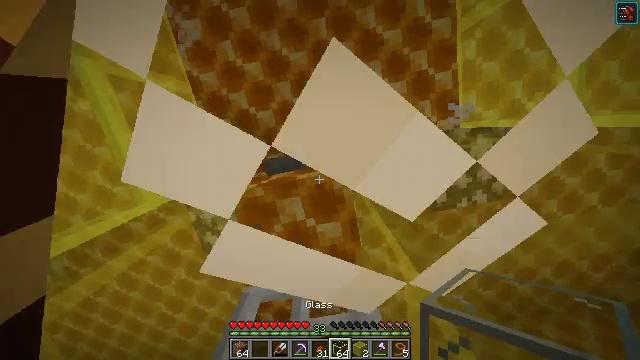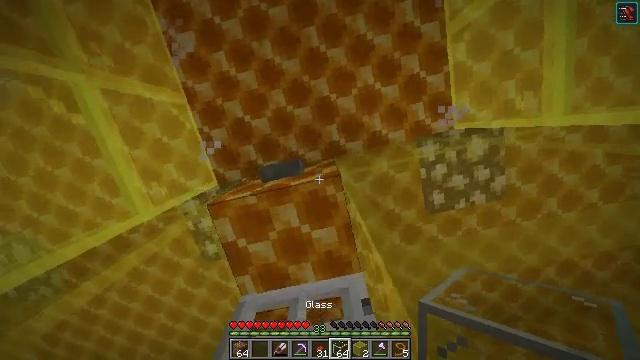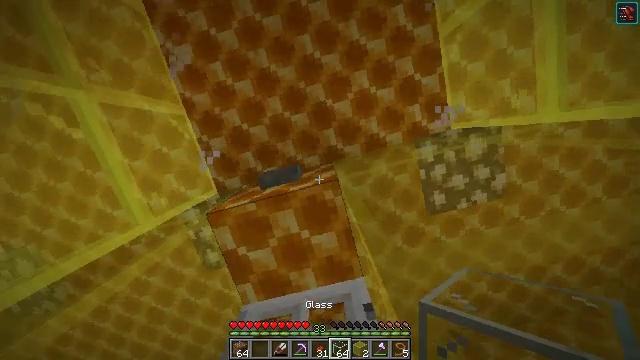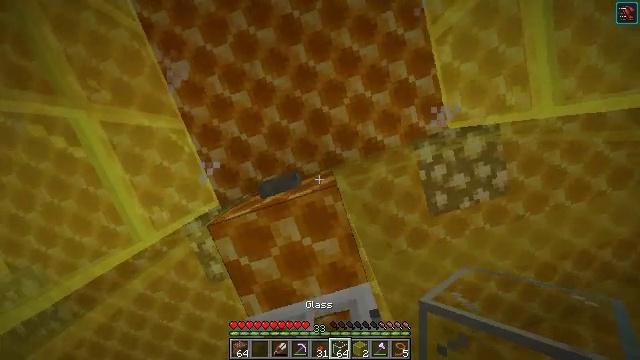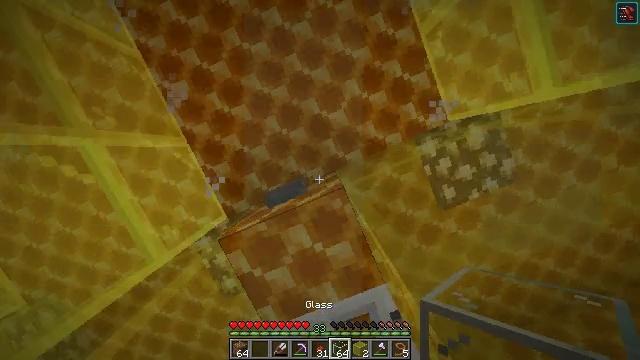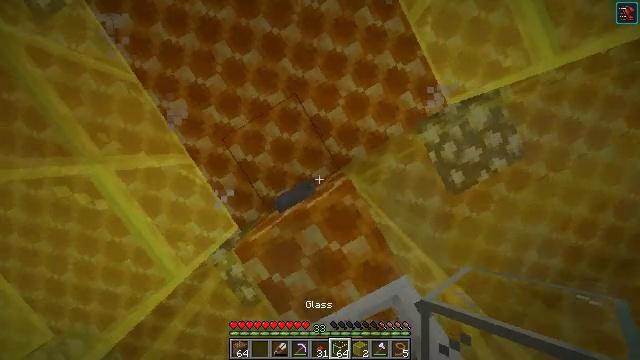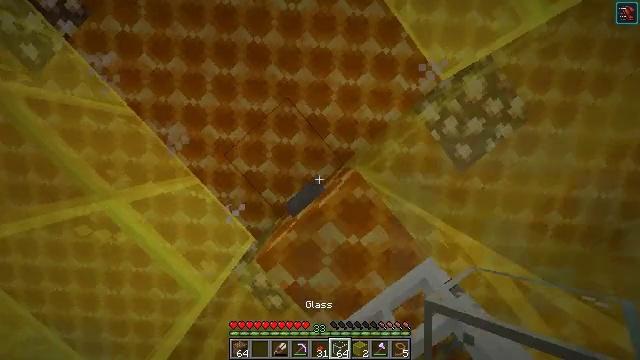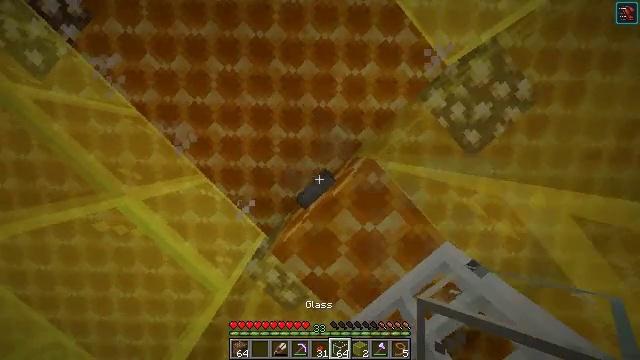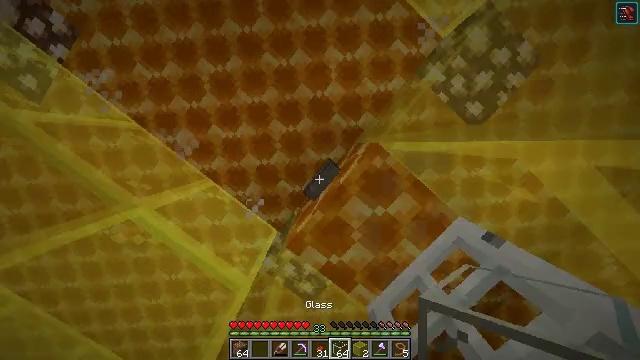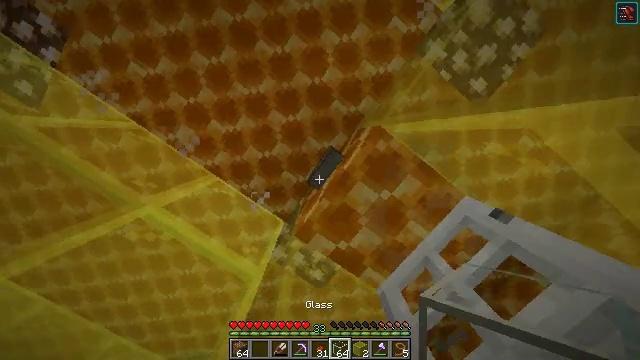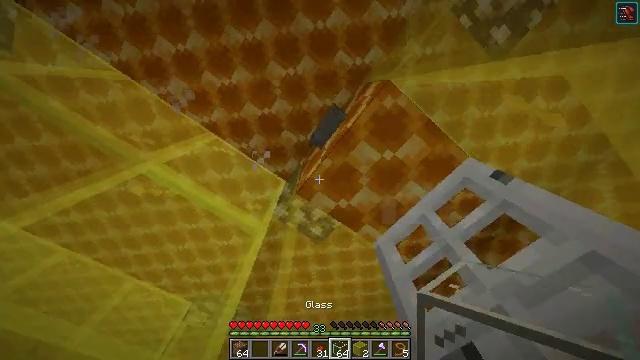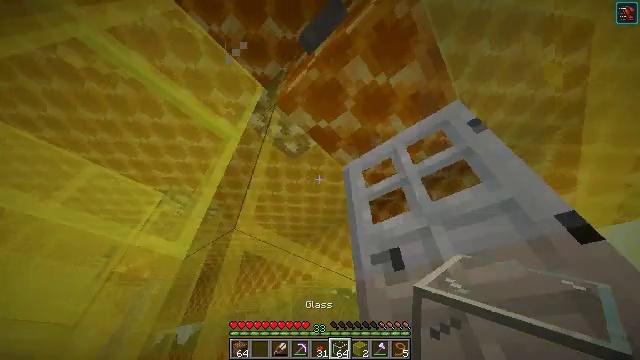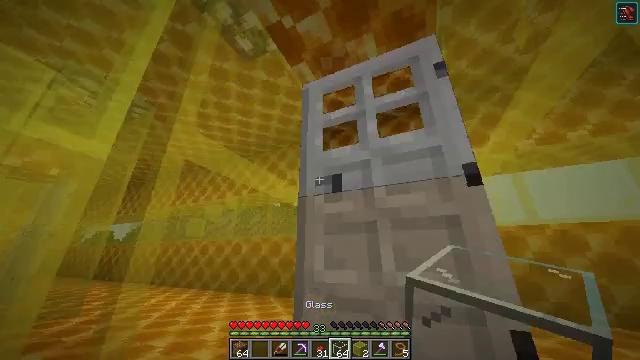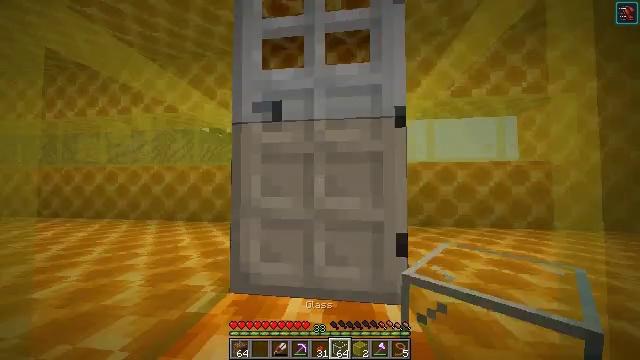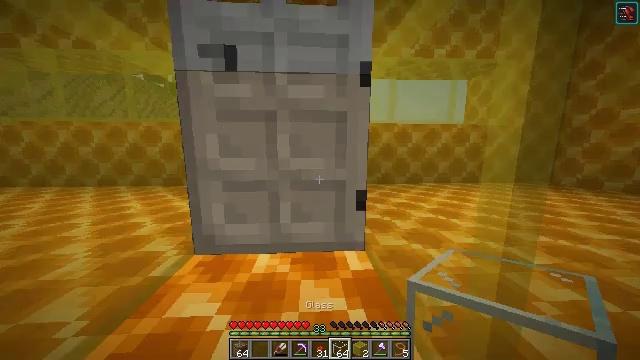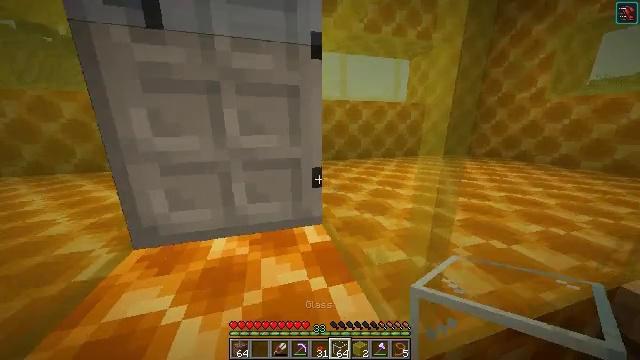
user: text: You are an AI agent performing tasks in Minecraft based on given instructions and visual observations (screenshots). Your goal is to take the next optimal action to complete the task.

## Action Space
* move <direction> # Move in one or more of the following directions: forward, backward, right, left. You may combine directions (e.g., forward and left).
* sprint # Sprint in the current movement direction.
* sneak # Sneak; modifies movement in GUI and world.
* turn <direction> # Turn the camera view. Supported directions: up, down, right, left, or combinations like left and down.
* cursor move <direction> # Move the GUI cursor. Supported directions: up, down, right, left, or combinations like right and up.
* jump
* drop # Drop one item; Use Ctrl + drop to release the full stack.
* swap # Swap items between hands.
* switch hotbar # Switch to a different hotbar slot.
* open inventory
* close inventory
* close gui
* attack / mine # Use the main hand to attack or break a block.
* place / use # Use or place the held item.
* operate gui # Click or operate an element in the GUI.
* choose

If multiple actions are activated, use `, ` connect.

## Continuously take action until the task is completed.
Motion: motion action
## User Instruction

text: Destroy the yellow stained glass pane to clear space.
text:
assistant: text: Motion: turn left and up
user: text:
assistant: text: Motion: turn left and up
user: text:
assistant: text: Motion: turn left and up
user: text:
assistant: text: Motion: turn left and up
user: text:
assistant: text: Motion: turn left
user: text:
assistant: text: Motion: turn left
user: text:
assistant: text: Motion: turn left
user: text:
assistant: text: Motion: turn left and down
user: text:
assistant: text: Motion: turn left and down
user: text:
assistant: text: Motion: turn right and down
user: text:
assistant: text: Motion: turn right and down
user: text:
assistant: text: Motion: turn right and down
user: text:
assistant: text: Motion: turn right and down
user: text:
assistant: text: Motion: turn right and down
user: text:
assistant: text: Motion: turn right and down
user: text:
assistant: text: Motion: turn right and down
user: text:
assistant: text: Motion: turn left
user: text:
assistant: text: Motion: turn left
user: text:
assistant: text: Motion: turn left
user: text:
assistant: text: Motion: move forward, turn left, jump
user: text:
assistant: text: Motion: move forward, turn left and up, jump
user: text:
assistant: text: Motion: move forward, jump
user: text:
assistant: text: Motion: move forward
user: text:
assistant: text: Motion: move forward
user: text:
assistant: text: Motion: no_op
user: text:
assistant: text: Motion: turn up
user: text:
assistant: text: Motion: no_op
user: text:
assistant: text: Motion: turn right and up
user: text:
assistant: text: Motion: turn right and up
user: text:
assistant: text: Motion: turn right and up